Interaction volume radius: 5 \u00c5
Interaction volume height: 30 \u00c5
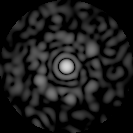
Disorder parameter: 0.8038